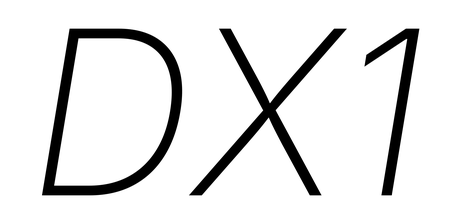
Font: Inter-Italic_ExtraLight_Italic